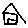
Label: house